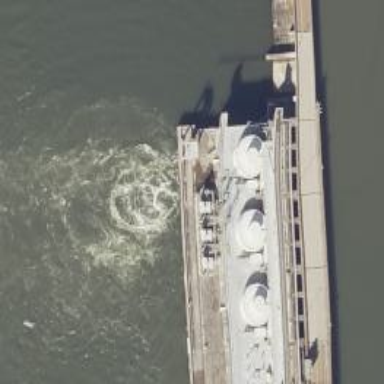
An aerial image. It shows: Hydro power generator.